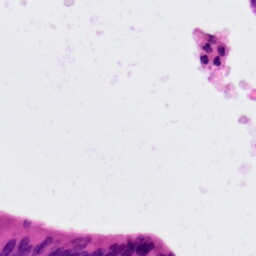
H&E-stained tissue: Colon